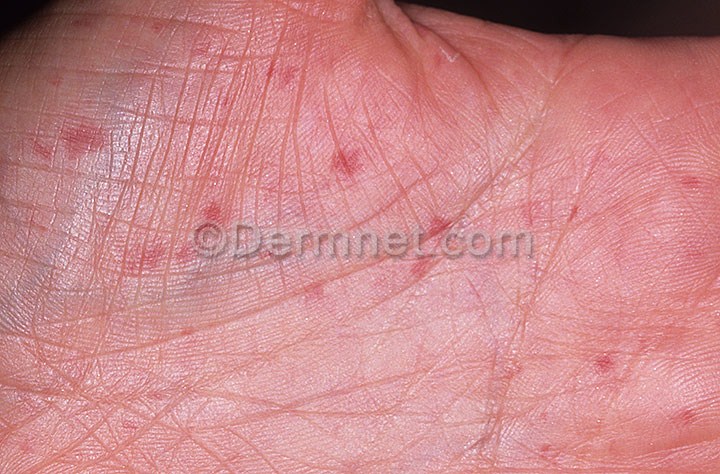
Disease: Lupus and other Connective Tissue diseases